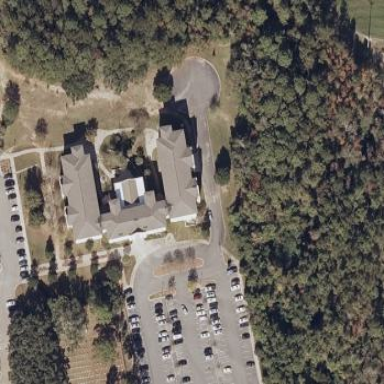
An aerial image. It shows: College building.